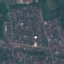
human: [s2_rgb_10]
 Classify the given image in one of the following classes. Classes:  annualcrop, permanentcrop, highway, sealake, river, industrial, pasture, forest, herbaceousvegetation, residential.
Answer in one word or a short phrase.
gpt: Residential